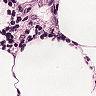
Metastatic tissue present: no